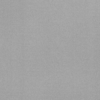
Label: dusty